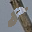
Label: 8